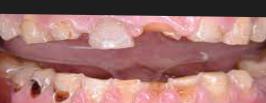
Condition: Caries